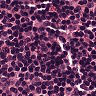
Metastatic tissue present: no